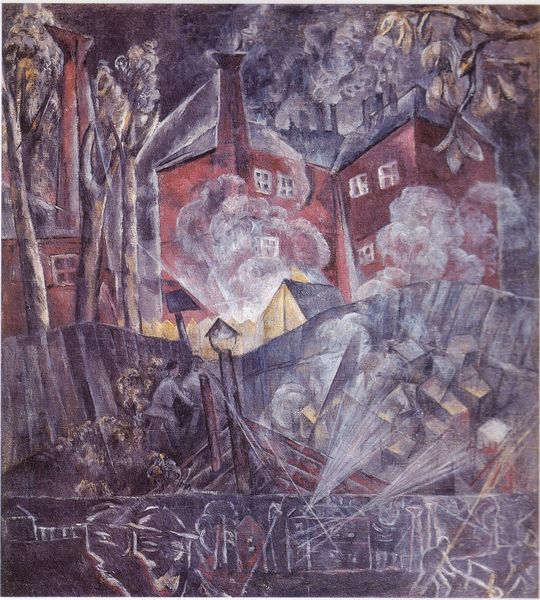
Titel: Alte Fabrik
Künstler: A.V. Sevcenko
Standort: Sankt Petersburg
Institution: Staatliches Russisches Museum
Schlagwörter: baum, blätter, dunkel, mann, weiß, wolken, bäume, gelb, impressionismus, kubismus, kubistisch, landschaft, menschen, stadt, äste, abend, braun, bunt, fenster, grau, hell, köpfe, lampe, laterne, licht, nacht, schwarz, dach, gebäude, haus, rot, weg, wolke, zaun, expressionismus, muster, wand, mensch, steine, ast, feld, felder, häuser, hügel, qualm, rauch, wege, blatt, kamin, schornstein, fassade, perspektive, abstrakt, fläche, flächen, dächer, mauer, schornsteine, formen, graphik, lila, nebel, linien, fabrik, arbeiter, industrie, dampf, krieg, striche, wände, futurismus, linie, form, druck, weimar, strich, tote, strahl, fahrrad, geometrisch, mauern, rotbraun, lok, lokomotive, straßenlampe, straßenlaterne, zeit, geometrie, geister, zwanziger, zeichnungen, anstalt, facetten, brüche, bruch, splitter, zersplittert, gesplittert, meidner, fahradfahrer, plitter, splittern, straßes